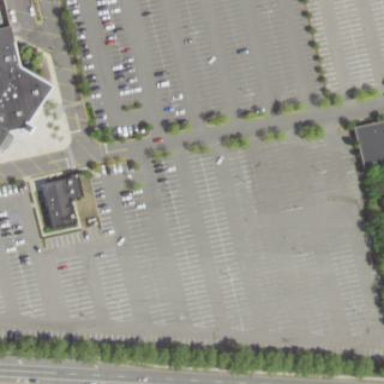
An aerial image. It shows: Parking area with surface.